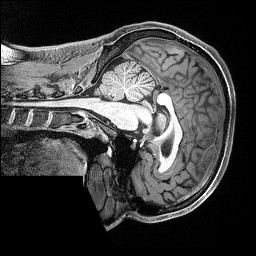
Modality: T1w
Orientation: sagittal
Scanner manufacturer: siemens
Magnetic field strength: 3 T
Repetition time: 2.5 s
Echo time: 0.0029 s